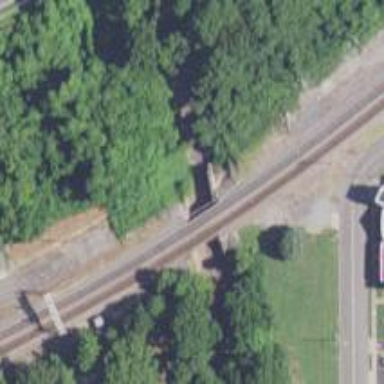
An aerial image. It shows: Bridge over railway line.